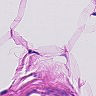
Metastatic tissue present: no